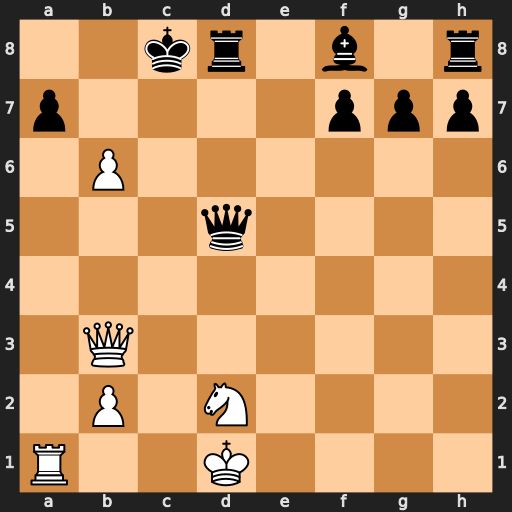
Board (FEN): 2kr1b1r/p4ppp/1P6/3q4/8/1Q6/1P1N4/R2K4
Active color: w
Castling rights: -
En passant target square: -
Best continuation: Qxd5 Rxd5 bxa7 Kc7 a8=Q